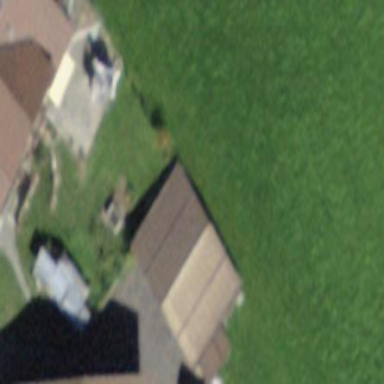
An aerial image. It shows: Garage.